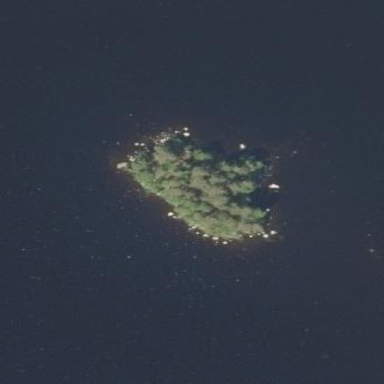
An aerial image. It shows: Forested islet.